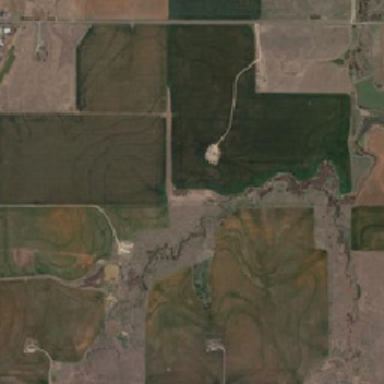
Many parts of the farmland are together .